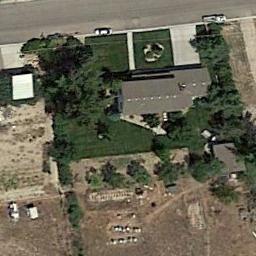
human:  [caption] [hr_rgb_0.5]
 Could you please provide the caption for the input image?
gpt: The sparse residential is on the grass next to the bare land and a road .

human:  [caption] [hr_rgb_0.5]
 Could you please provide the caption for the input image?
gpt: The road is lined with lush woods  There is a house in the middle of the woods .

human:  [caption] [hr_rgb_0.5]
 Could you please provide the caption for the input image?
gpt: There are two cars next to the sparse residential .

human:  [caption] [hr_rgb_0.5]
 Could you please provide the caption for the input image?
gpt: There are several houses of different sizes and many green trees in a sparse residential area surrounded by open spaces .

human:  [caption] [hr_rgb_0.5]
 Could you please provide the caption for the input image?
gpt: A sparse residential area with some green trees and bare land .